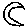
Label: moon